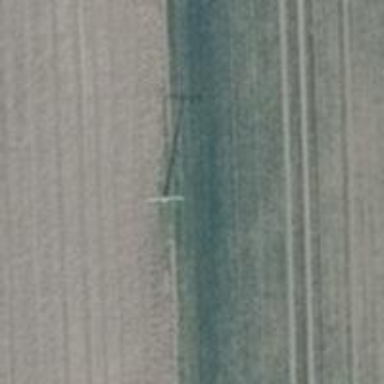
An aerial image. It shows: Power pole.